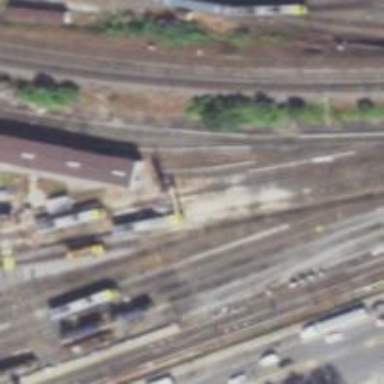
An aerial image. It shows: Electrified rail yard in service.